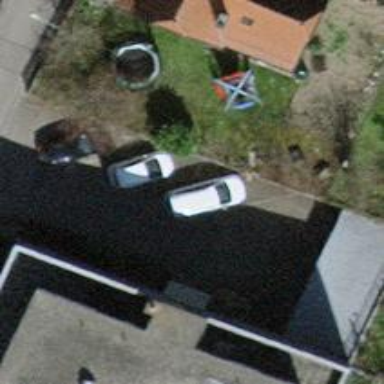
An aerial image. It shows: Street-side parking area.